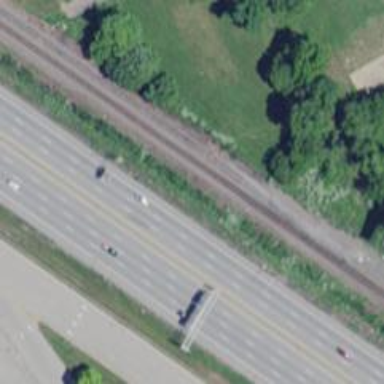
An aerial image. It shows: Rail spur service.